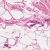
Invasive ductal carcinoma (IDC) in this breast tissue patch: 0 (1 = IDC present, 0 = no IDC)